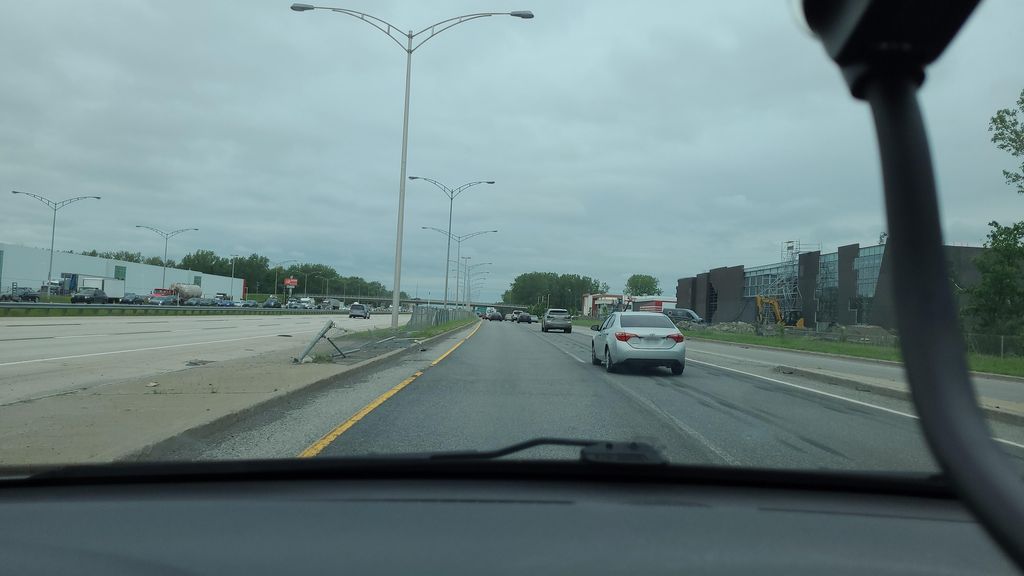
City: montreal